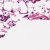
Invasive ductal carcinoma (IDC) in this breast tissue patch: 0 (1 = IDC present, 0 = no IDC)